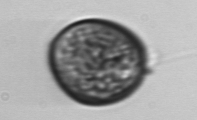
Label: Prorocentrum